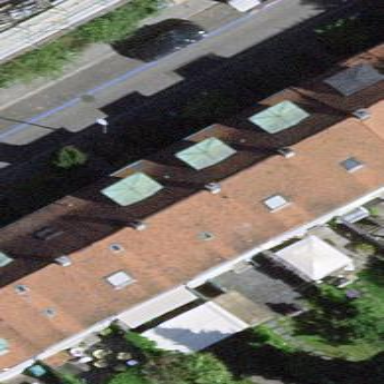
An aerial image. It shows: Terrace building.